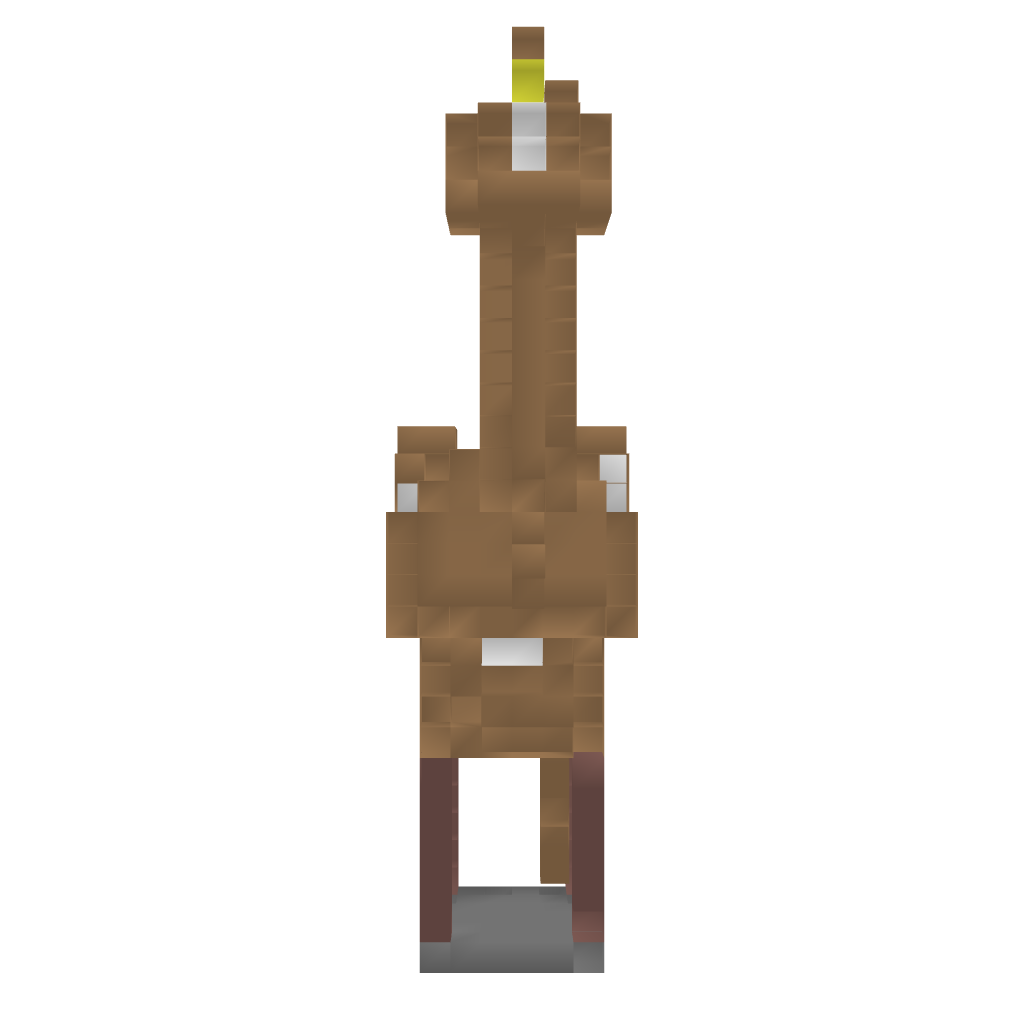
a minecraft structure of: Tall House bad low quality